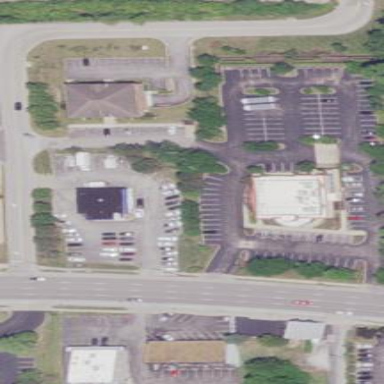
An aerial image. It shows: Retail area.